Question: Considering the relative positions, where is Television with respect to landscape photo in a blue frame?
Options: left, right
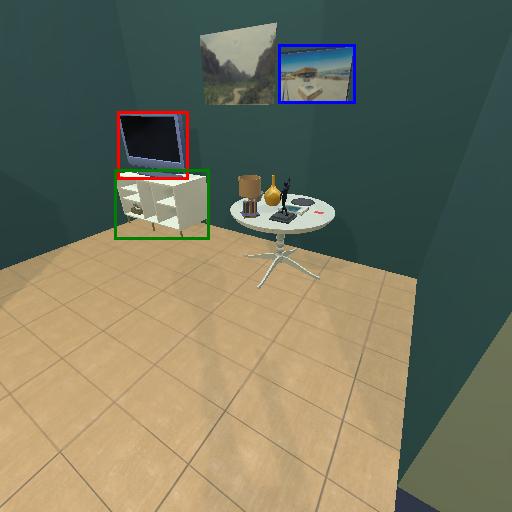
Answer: left